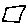
Label: square